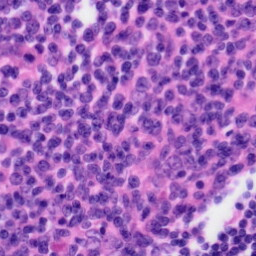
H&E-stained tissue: Tonsil